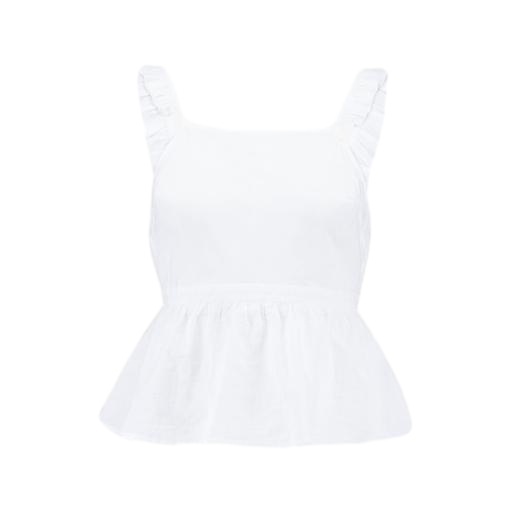
white peplum-hem top, white peplum-hem tank top, white ann peplum top, white background